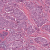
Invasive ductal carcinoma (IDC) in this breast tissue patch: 1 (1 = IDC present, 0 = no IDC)